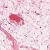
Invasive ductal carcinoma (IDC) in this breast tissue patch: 0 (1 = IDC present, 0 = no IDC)